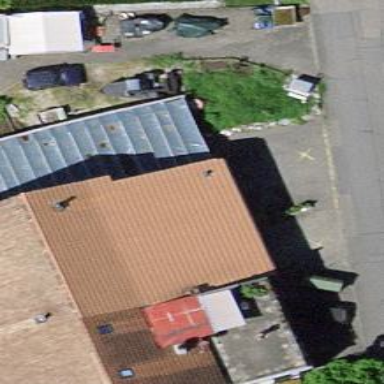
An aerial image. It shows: Restaurant.